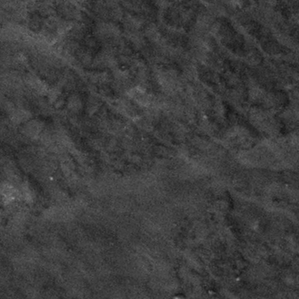
Label: frost